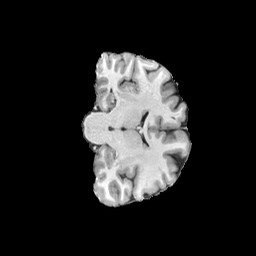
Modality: T1w
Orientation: coronal